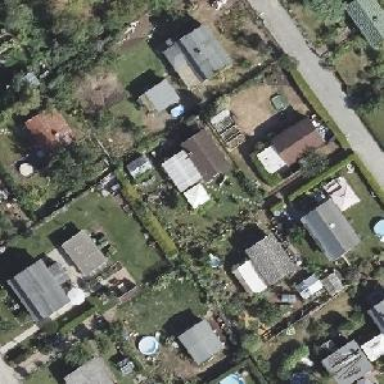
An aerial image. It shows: Plot in the allotments.